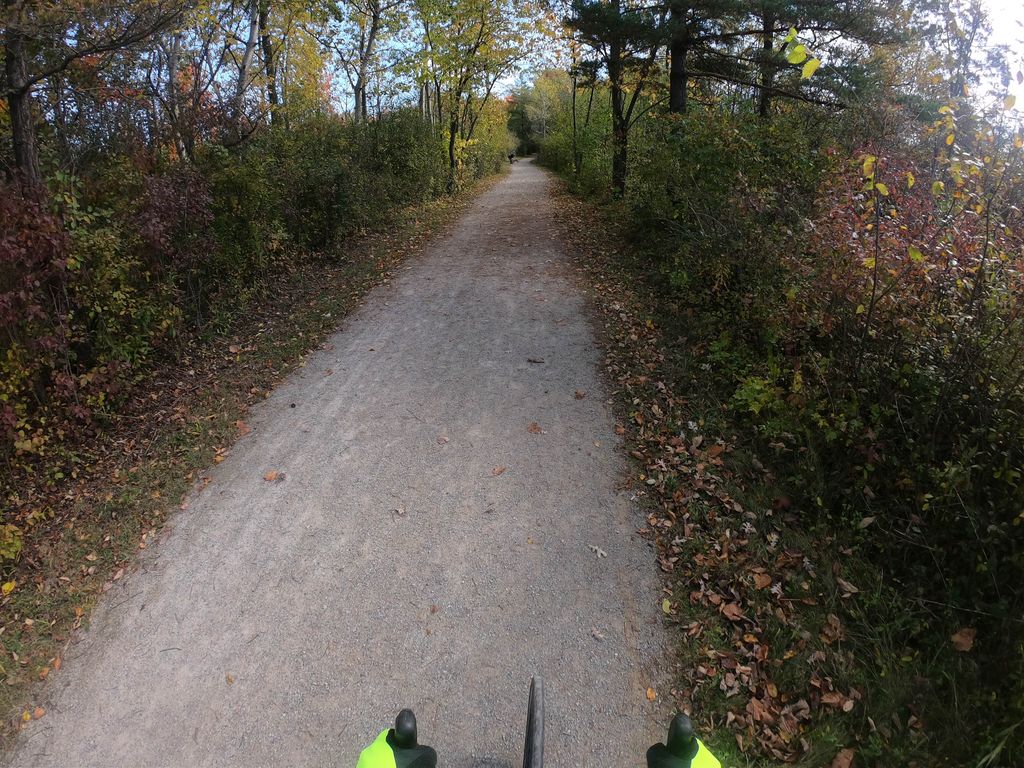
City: kitchener-waterloo